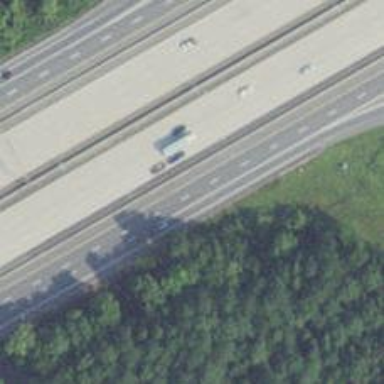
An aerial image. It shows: Motorway junction.